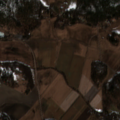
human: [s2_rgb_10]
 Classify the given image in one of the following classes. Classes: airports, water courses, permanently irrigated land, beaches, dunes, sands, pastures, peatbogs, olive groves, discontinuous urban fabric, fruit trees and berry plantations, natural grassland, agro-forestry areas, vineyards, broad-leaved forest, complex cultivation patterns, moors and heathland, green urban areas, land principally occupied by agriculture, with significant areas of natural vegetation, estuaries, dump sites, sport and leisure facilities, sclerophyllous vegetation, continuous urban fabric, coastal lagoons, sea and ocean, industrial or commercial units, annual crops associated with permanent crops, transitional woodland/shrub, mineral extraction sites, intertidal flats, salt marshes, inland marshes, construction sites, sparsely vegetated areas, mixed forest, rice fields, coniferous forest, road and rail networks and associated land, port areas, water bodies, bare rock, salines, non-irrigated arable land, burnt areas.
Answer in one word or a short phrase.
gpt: non-irrigated arable land, fruit trees and berry plantations, land principally occupied by agriculture, with significant areas of natural vegetation, broad-leaved forest, mixed forest, transitional woodland/shrub